Brain MRI, t1w sequence, axial 2D slice.
Patient: age 33, sex F, weight 95 kg, height 1.95 m
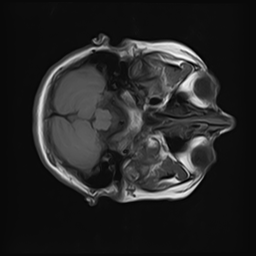